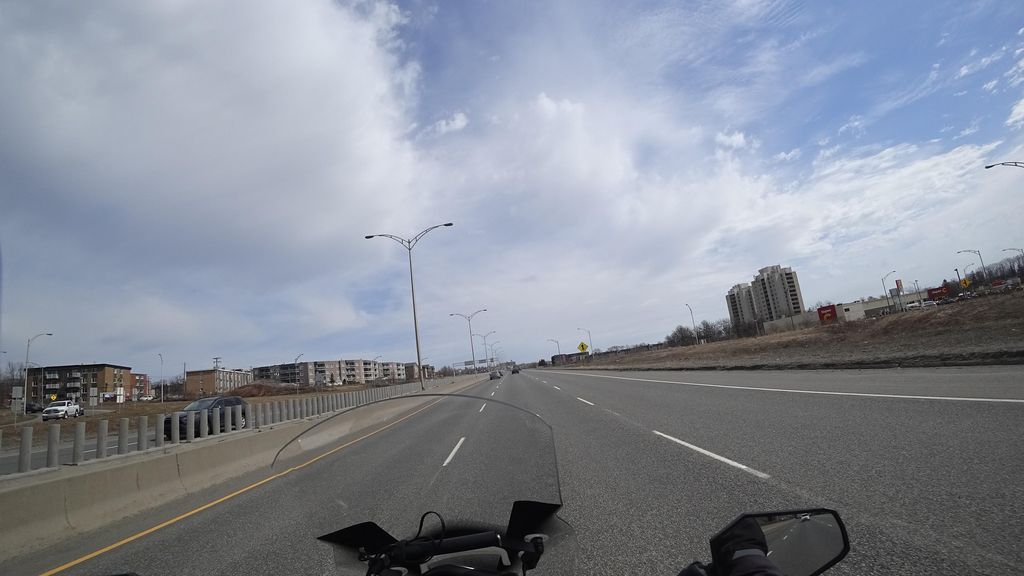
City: quebec_city